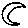
Label: moon